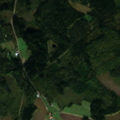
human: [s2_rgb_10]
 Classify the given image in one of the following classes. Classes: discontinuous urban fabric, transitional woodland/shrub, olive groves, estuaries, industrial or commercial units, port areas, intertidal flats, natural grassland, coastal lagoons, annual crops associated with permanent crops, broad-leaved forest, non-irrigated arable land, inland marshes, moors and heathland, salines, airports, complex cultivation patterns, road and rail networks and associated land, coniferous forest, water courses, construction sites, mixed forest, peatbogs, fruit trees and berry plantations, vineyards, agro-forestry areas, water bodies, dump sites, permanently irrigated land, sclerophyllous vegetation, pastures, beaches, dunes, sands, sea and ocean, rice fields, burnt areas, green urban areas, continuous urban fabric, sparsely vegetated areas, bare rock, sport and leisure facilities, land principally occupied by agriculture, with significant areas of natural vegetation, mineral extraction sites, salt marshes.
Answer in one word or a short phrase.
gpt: land principally occupied by agriculture, with significant areas of natural vegetation, coniferous forest, mixed forest, transitional woodland/shrub